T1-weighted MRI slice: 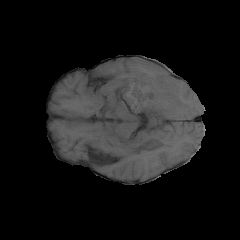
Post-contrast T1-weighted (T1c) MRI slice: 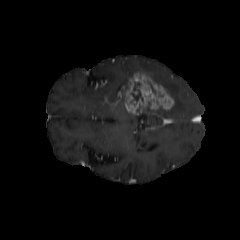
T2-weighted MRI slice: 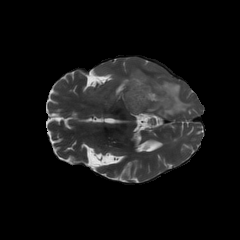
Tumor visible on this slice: yes